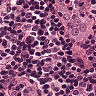
Metastatic tissue present: no